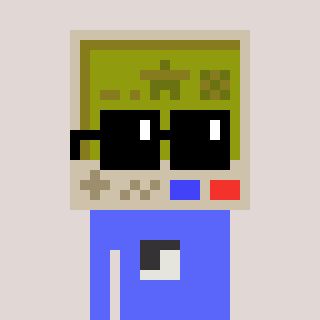
a pixel art character with square black sunglasses, a gameboy-shaped head and a purple-colored body on a warm background